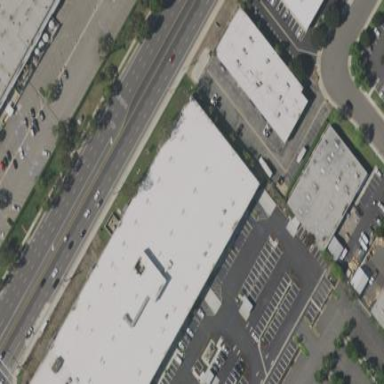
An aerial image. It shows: Commercial building.